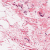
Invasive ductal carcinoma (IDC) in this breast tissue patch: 0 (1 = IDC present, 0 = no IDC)